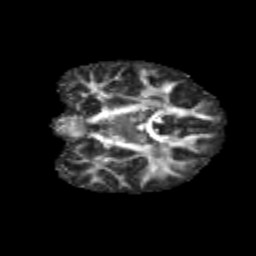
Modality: FA
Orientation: coronal
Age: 11
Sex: male
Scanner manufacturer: siemens
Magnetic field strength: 3 T
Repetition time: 3.8 s
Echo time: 0.07 s